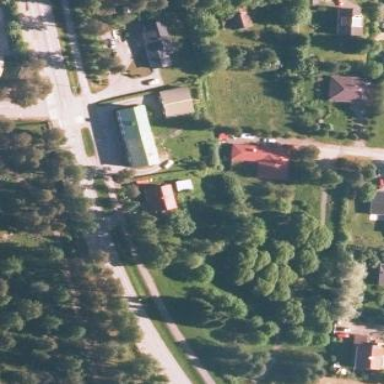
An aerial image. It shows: Park.